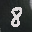
Label: 8